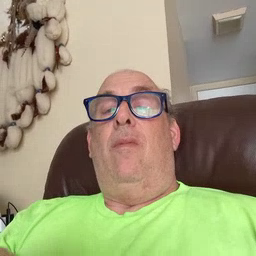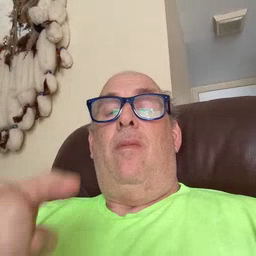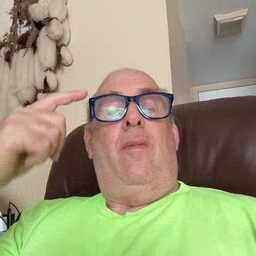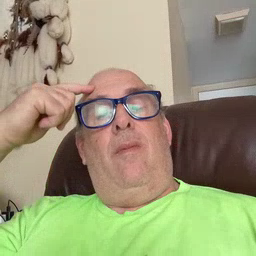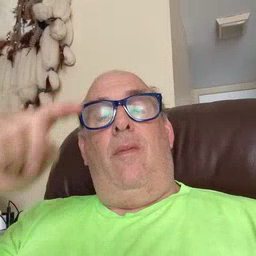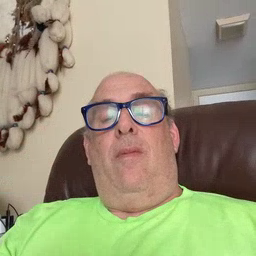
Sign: penny